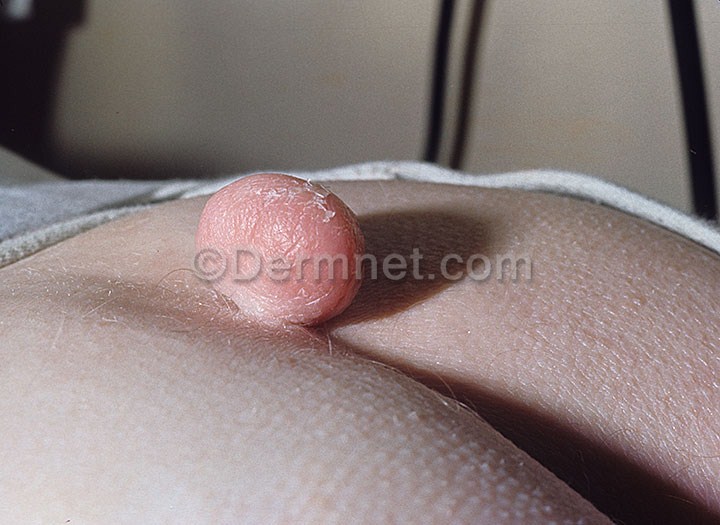
Disease: Seborrheic Keratoses and other Benign Tumors